Aerial crown-view tile of a tropical tree (Barro Colorado Island, Panama), acquired 20250414:
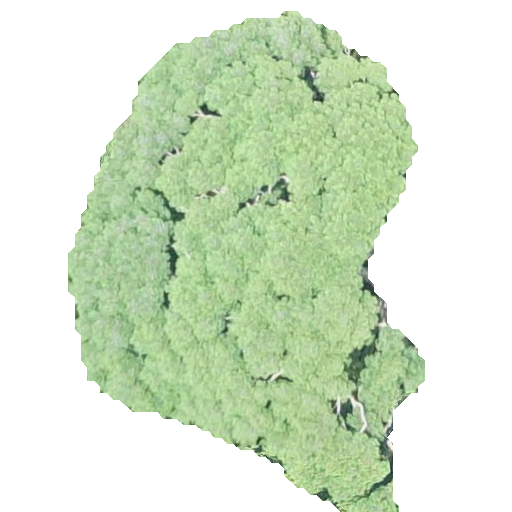
Species: Jacaranda copaia
GBIF accepted scientific name: Jacaranda copaia
Crown area: 184.362 m²